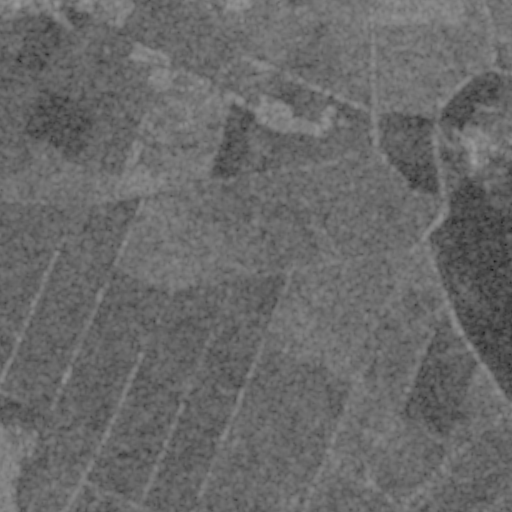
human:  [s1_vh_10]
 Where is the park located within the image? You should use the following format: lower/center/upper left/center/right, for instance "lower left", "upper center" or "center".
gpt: The park is located in the upper right of the image.
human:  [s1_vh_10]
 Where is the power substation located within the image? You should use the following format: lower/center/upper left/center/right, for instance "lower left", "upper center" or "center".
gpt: The power substation is located in the lower right of the image.
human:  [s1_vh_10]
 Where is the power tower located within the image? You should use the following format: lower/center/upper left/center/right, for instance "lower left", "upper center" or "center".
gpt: The power tower is located in the lower right of the image.
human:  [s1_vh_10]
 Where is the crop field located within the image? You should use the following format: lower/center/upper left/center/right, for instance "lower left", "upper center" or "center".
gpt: There is no crop field in the image.

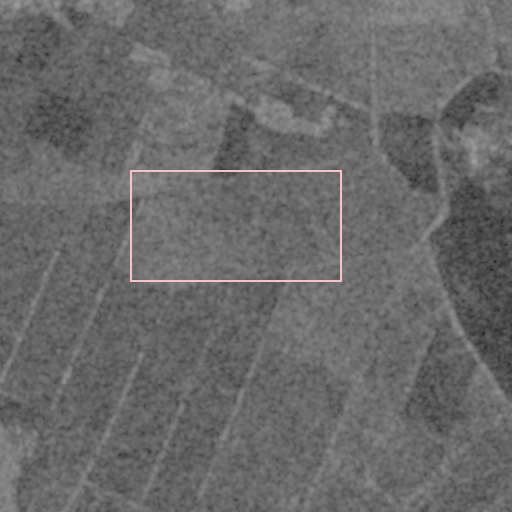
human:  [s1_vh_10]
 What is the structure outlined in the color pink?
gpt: The structure outlined in pink is a crop field.
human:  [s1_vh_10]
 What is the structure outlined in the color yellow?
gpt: There is no yellow outline.